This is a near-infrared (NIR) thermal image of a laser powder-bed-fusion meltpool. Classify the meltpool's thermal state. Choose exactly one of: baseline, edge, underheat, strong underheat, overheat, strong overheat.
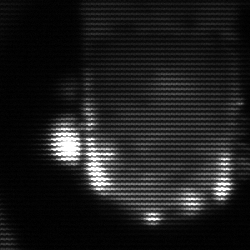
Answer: baseline